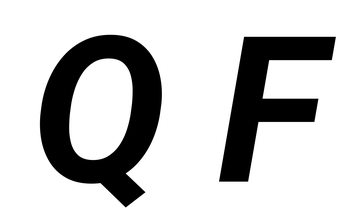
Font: Roboto-Italic_Bold_Italic